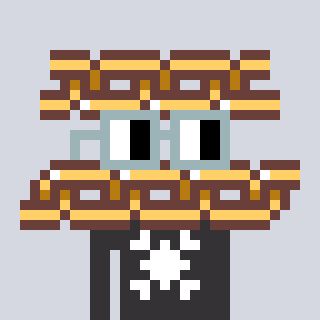
a pixel art character with square dark gray glasses, a chain-shaped head and a grayscale-colored body on a cool background